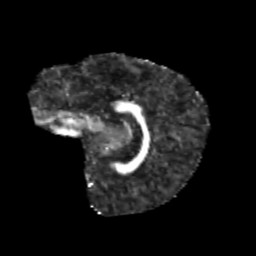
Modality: FA
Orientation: sagittal
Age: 9
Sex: male
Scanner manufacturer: siemens
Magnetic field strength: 3 T
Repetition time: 3.8 s
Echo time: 0.07 s